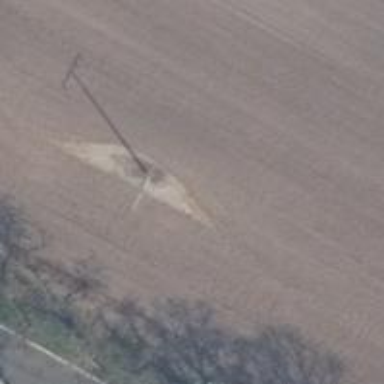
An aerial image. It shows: Power pole.